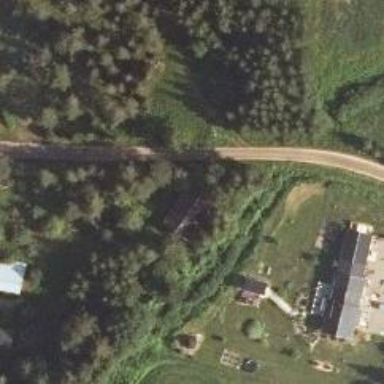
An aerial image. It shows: Unclassified road.